Question: I am using the new <URL> with Visual Studio 2010.
Currently I just have two users setup as the default project team. I am the first user.
I am able to assign work items to the other user. But I am not able to view his work items, or even if I can, I am unable to figure out where I can view all the work items.

In the screenshot above, in the work items tab, I only see the my work items. I can't see all work items.
As for the permissions, I am in the following groups:
'Project Collection Administrators'
'Project Administrators'
'Team Foundation Administrators'.
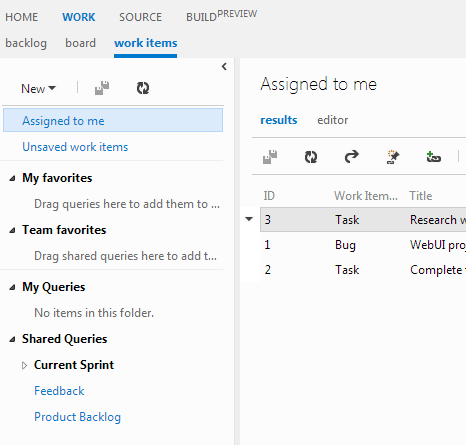
Answer: Click on 'New' then 'Query'.
Then select 'Assigned To' from 'Field' option and in 'Value' field select your desired user.